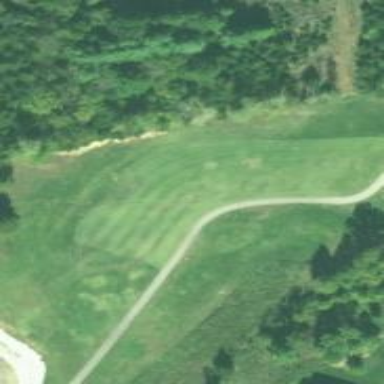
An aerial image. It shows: Golf fairway surrounded by grass.